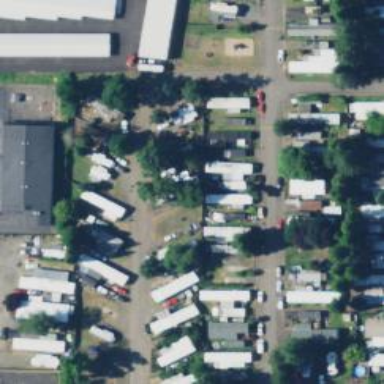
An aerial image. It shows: Residential area known as trailer park.